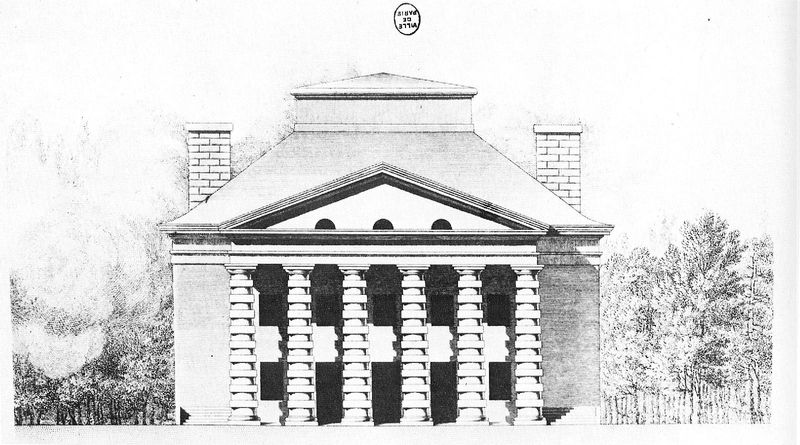
Titel: Direktionspavillon der Salinenstadt Chaux
Künstler: Claude Nicolas Ledoux
Standort: Arc-et-Senans (EU - F)
Schlagwörter: baum, himmel, weiß, bäume, dreieck, fenster, grau, schwarz, skizze, säulen, tür, zeichnung, dach, gebäude, haus, park, architektur, steine, natur, klassizismus, renaissance, wald, kamin, kamine, schornstein, papier, ansicht, bogen, fassade, türen, giebel, schornsteine, treppe, symmetrie, tor, bögen, eingang, loggia, umgang, parallel, schwarzweiß, stempel, entwurf, portikus, antik, plan, mausoleum, backsteine, tympanon, dreeck